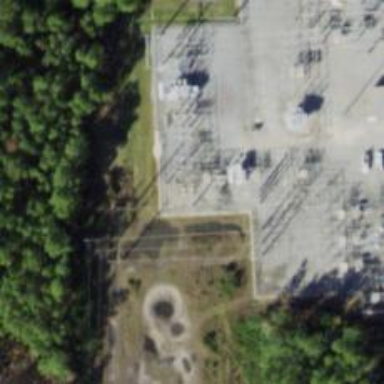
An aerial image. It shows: Switch used for power control.